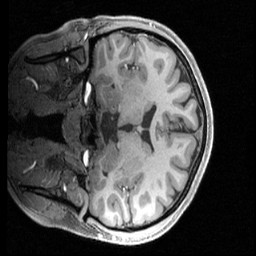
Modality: T1w
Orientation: coronal
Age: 20
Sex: female
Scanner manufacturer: siemens
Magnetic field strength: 3 T
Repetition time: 2.4 s
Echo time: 0.00224 s